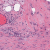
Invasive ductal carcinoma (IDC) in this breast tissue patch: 0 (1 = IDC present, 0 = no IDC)